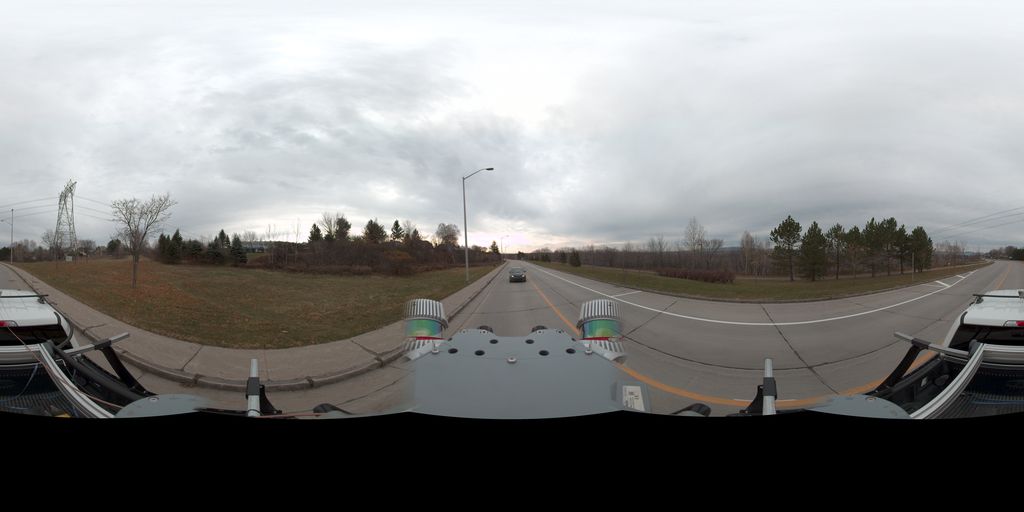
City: quebec_city